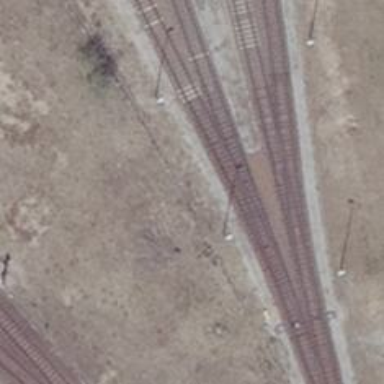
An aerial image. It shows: Railway switch.